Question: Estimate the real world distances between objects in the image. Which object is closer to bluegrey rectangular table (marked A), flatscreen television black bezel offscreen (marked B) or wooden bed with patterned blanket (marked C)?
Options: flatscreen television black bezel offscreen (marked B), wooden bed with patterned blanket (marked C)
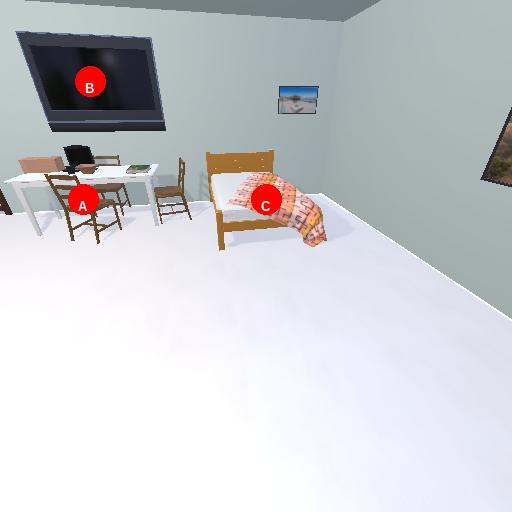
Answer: flatscreen television black bezel offscreen (marked B)